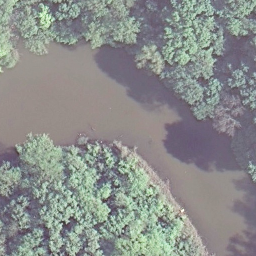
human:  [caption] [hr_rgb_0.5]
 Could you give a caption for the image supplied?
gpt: A river with dense forest on both banks of the river .

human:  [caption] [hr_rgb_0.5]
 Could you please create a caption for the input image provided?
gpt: It is a river with dense forest on both banks of the river .

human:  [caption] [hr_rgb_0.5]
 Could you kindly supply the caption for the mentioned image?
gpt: Lots of green plants flourish on both banks of the river .

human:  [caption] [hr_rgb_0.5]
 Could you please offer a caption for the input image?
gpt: Green plants flourish on both banks of the river .

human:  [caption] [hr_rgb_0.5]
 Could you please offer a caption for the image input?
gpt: A river goes through a dense forest .